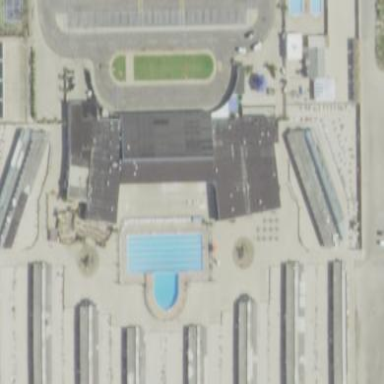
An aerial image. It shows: Sports centre dedicated to swimming activities.